Field crop: maize
Growth stage: 2
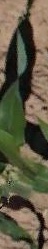
Species: maize